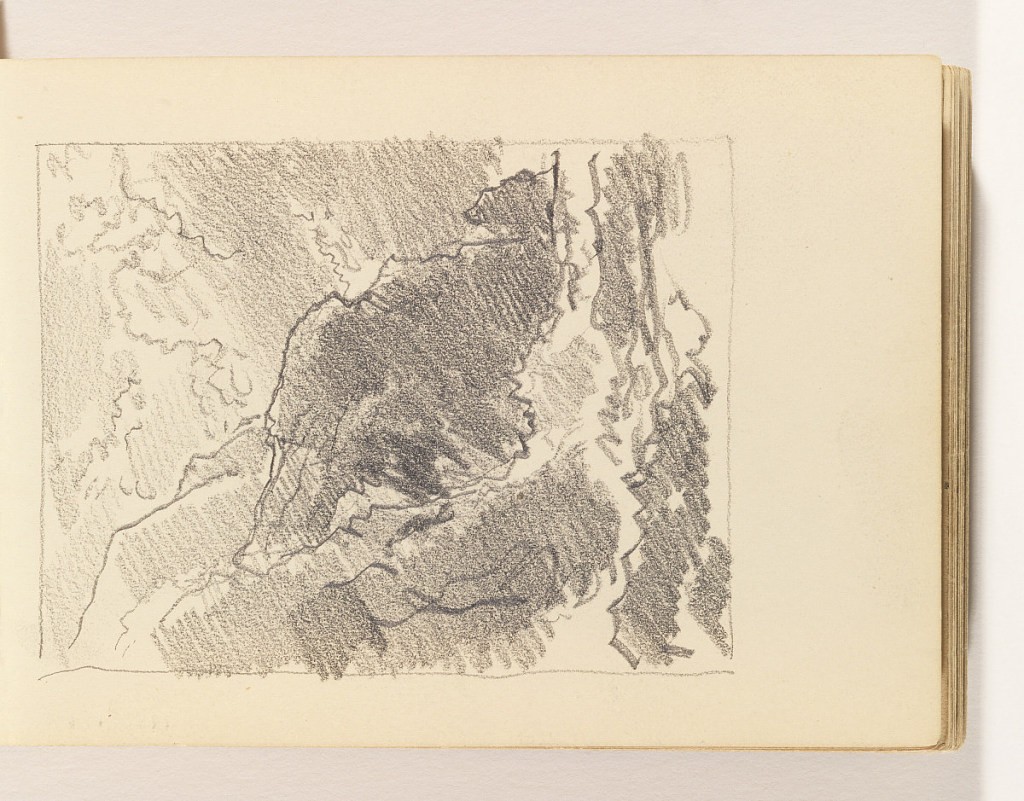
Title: Rough Sketch of Ocean and Cliffs
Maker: William Trost Richards, American, 1833–1905
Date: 1885–90
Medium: Graphite on cream wove paper, bound
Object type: Sketchbook folio
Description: Rough waves in foreground with large dark cliffs at left in two sections.